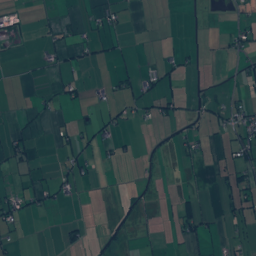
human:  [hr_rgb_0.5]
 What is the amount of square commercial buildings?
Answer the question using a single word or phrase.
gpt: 0

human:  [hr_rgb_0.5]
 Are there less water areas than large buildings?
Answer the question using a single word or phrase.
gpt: no

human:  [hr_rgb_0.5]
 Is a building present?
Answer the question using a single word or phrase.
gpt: yes

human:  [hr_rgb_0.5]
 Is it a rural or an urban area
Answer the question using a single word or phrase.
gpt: rural

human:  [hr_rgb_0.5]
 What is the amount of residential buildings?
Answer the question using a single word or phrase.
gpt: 384

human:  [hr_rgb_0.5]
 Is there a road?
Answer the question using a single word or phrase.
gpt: yes

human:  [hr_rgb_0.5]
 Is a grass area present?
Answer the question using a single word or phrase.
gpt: yes

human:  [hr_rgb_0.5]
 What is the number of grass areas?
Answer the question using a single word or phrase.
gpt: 391

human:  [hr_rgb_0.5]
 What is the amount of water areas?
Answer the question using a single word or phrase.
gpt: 30

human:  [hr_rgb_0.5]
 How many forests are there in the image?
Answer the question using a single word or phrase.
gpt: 29

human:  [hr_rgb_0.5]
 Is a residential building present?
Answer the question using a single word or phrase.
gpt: yes

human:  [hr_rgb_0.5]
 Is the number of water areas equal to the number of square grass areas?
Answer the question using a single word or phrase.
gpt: no

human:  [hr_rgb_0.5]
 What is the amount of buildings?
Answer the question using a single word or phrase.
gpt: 386

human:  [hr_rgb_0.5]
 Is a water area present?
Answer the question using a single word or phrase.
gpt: yes

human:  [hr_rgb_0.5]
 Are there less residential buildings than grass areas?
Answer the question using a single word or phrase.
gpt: yes

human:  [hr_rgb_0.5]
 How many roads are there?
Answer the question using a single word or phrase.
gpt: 100

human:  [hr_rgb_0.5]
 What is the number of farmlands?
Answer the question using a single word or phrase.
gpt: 22

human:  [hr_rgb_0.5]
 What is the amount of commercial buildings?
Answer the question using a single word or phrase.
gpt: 2

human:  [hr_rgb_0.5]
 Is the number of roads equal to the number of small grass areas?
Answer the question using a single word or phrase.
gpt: no

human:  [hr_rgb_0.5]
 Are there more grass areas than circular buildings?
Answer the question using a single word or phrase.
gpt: yes

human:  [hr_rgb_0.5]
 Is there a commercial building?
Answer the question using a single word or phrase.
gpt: yes

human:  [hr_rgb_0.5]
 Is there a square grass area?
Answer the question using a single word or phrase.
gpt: no

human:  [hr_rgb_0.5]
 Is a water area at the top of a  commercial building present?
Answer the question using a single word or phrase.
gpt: yes

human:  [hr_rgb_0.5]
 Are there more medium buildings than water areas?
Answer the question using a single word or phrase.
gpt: no

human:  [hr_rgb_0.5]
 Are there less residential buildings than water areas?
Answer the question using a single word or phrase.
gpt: no

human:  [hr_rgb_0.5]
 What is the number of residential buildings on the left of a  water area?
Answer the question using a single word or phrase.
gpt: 384

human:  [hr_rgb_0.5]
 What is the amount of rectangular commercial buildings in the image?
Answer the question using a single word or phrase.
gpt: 0

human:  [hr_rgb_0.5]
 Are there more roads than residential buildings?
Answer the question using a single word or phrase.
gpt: no

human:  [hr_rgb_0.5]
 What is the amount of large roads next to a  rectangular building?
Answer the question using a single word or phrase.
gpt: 0

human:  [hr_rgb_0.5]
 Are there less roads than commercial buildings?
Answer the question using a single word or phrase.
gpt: no

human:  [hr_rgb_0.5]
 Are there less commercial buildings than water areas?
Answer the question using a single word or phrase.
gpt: yes

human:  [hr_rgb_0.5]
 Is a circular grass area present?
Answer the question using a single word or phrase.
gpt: no

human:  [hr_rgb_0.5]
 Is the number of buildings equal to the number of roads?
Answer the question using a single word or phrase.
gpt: no

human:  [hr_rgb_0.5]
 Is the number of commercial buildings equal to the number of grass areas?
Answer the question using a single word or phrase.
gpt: no

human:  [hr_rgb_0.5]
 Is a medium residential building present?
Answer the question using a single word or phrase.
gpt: yes

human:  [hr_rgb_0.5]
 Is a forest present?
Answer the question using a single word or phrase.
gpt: yes

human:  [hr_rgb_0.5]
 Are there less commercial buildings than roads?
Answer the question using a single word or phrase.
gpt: yes

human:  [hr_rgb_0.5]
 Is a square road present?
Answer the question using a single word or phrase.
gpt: no

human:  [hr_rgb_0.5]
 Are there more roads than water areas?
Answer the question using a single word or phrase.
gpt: yes

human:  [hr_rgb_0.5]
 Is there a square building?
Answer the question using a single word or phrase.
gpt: yes

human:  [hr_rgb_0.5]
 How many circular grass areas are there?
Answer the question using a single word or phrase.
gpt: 0

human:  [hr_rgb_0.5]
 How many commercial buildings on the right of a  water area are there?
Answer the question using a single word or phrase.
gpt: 1

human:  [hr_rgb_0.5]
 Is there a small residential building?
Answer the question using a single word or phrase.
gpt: yes

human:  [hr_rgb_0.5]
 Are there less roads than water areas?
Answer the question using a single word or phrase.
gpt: no

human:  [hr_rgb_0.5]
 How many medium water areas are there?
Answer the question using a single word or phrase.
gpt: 5

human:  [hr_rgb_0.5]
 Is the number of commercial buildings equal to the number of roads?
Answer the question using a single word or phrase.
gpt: no

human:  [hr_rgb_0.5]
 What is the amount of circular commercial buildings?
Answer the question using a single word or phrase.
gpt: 0

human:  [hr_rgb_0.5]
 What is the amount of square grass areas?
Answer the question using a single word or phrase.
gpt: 0

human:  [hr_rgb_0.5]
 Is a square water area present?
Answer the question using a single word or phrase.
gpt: yes

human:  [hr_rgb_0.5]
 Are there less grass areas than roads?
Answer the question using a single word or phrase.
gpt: no

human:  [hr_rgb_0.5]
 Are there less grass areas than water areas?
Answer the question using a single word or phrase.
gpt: no

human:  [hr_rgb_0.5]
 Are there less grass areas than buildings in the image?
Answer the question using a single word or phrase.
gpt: no

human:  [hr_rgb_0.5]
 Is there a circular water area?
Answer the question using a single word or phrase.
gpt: yes

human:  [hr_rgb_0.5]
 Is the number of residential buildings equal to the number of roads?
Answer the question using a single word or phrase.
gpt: no

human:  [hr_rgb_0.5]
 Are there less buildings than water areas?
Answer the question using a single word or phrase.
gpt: no

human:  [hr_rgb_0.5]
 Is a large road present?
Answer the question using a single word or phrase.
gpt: no

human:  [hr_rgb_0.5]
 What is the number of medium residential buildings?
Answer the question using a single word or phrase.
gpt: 8

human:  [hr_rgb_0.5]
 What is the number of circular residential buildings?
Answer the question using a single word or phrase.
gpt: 4

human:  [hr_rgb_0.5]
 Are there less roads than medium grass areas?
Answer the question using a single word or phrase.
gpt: no

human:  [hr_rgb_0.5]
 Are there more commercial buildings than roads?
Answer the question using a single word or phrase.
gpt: no

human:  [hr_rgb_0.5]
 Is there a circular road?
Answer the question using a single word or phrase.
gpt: no

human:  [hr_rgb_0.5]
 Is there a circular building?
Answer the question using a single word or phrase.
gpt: yes

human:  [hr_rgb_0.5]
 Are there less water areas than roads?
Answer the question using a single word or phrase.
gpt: yes

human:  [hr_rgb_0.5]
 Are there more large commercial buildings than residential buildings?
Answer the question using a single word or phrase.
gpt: no